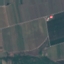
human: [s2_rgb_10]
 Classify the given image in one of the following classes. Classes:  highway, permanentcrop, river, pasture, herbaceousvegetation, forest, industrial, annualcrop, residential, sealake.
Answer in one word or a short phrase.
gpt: PermanentCrop